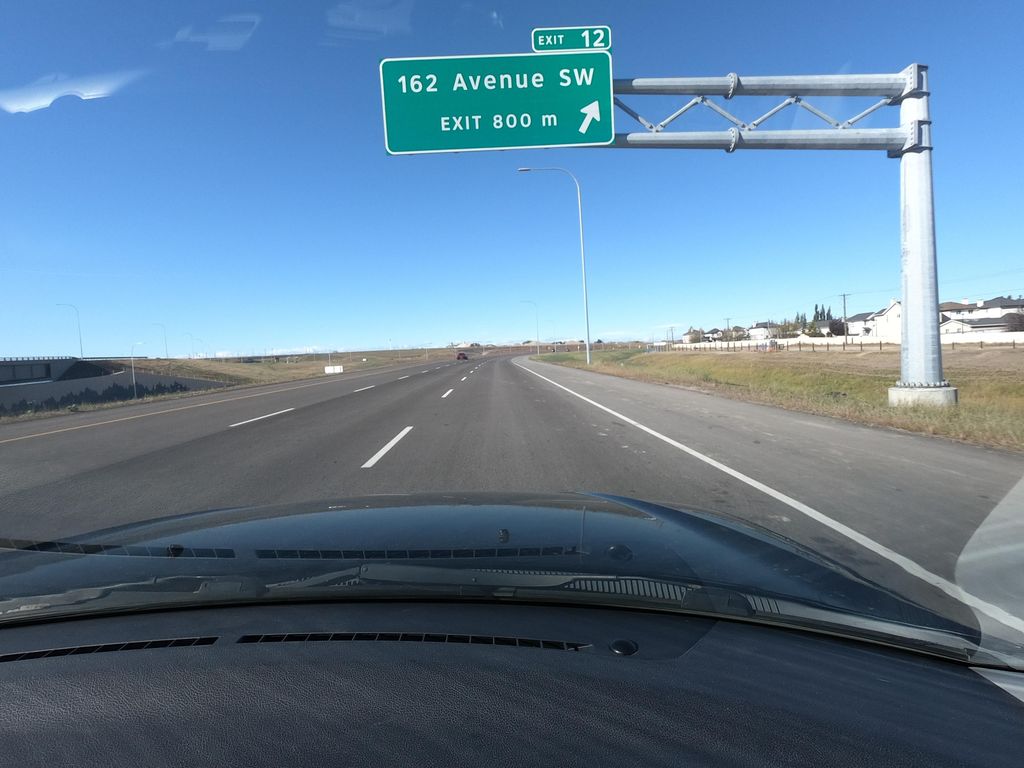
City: calgary